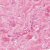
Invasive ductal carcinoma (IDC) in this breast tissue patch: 0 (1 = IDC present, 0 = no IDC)